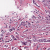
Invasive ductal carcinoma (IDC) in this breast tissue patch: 1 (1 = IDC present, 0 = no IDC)